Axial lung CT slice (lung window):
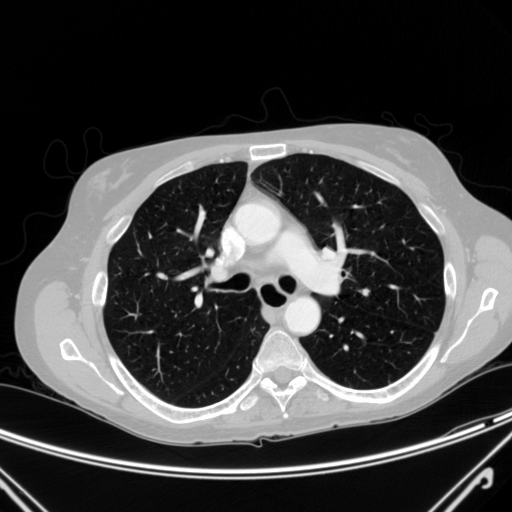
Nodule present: no